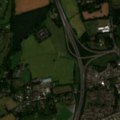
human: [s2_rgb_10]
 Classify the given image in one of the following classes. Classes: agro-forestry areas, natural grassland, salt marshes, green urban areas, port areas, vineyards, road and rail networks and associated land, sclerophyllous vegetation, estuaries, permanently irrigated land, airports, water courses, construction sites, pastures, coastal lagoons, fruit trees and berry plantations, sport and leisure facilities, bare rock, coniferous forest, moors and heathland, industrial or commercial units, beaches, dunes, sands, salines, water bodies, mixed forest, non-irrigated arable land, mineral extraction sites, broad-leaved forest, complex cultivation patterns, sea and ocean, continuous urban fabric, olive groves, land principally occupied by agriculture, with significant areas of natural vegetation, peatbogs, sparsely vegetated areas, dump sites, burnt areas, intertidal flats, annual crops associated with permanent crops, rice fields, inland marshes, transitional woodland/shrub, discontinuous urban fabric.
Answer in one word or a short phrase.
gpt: discontinuous urban fabric, industrial or commercial units, road and rail networks and associated land, sport and leisure facilities, non-irrigated arable land, complex cultivation patterns